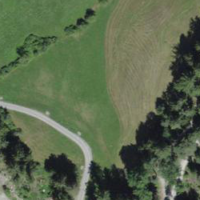
EUNIS habitat code: 24
Species observed at this site:
Populus tremula